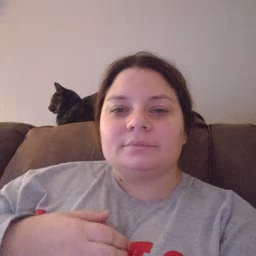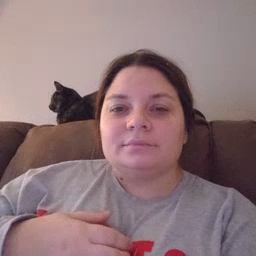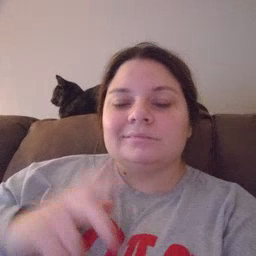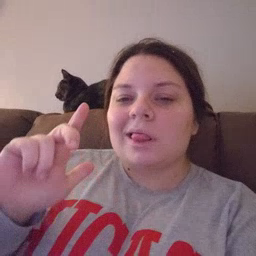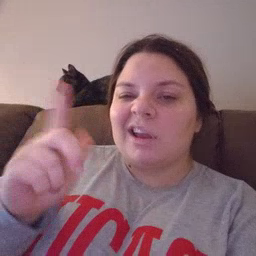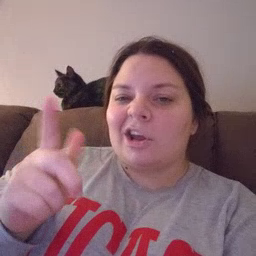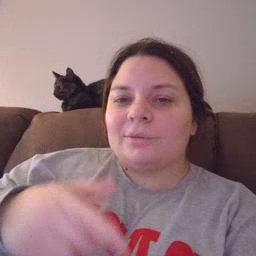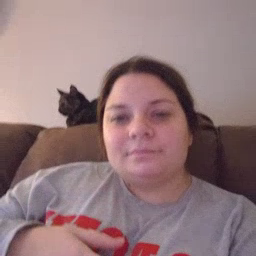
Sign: later